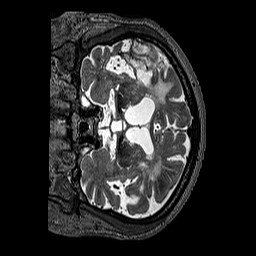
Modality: T2w
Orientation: coronal
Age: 69
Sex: male
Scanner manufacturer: siemens
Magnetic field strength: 3 T
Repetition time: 3.2 s
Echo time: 0.567 s